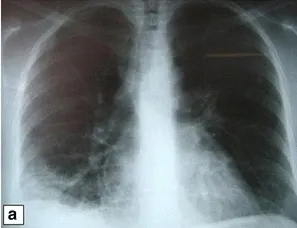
Unusual Paraclinical findings of AOSD in lung. A chest radiograph shows a patchy right lobe consolidation in the lower lung zone (a). CT image shows extensive areas of airspace consolidation due to alveolar hemorrhage in right lung.
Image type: radiology (x_ray)